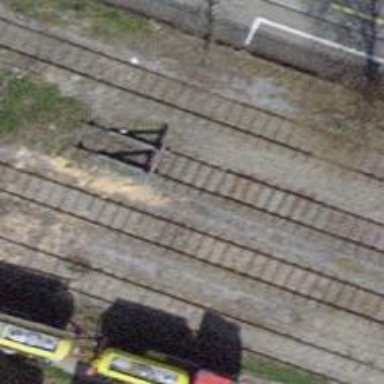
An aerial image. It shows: Railway buffer stop.